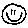
Label: smiley face